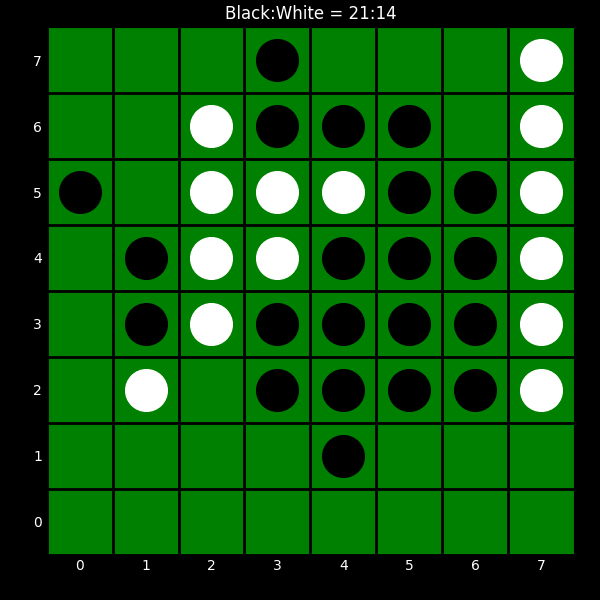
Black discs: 21
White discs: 14